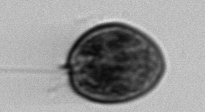
Label: Prorocentrum